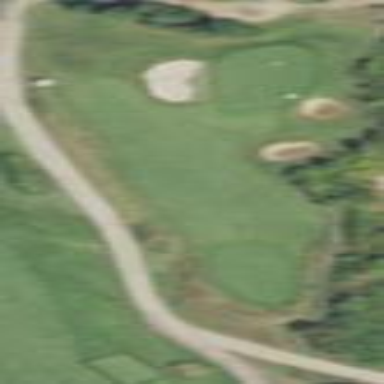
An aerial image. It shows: Area of rough grass used for golf.